Interaction volume radius: 10 \u00c5
Interaction volume height: 30 \u00c5
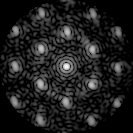
Disorder parameter: 0.3359